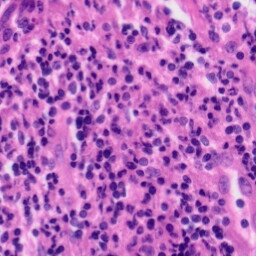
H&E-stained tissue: Tonsil